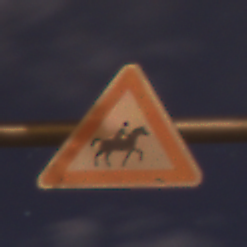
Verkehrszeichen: ReiterLinks
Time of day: Night
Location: Outdoor (Suburban)
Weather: PartlyCloudy
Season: NotSpecified
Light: Artificial